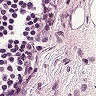
Metastatic tissue present: no